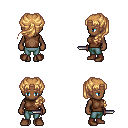
a pixel art fantasy rpg character, female body template, human, dark skin, brown sleeveless shirt, teal pants, light blonde princess hairstyle, brown shoes, dagger, four views (front, back, left, right), 2x2 character sprite sheet, small pixel art, hard edges, no anti-aliasing